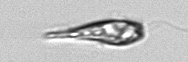
Label: Euglena